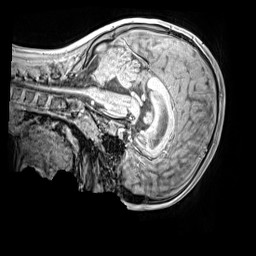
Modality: MP2RAGE
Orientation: sagittal
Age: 10
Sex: male
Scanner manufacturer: siemens
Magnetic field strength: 3 T
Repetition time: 4 s
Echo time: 0.00299 s